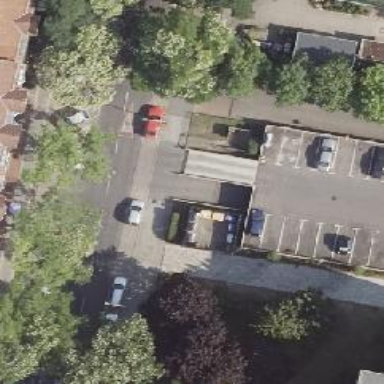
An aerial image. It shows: Parking entrance.